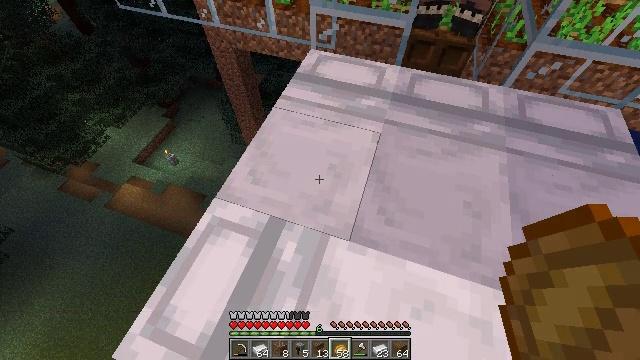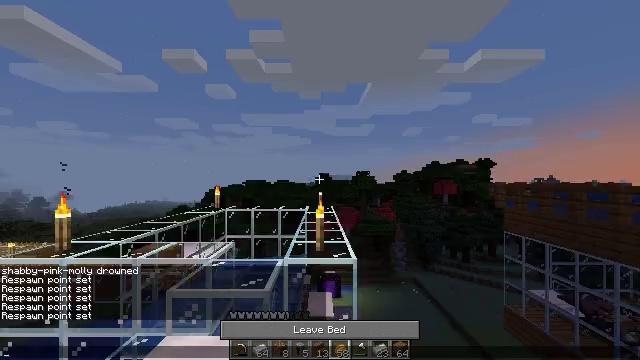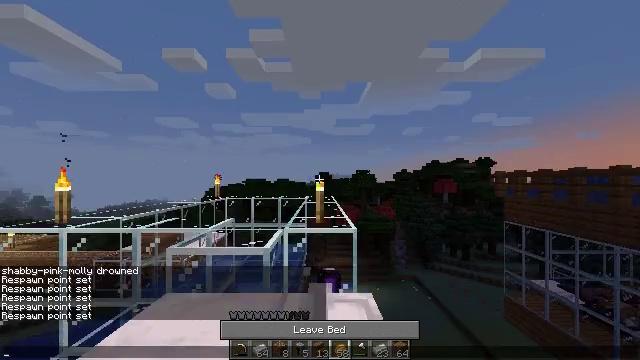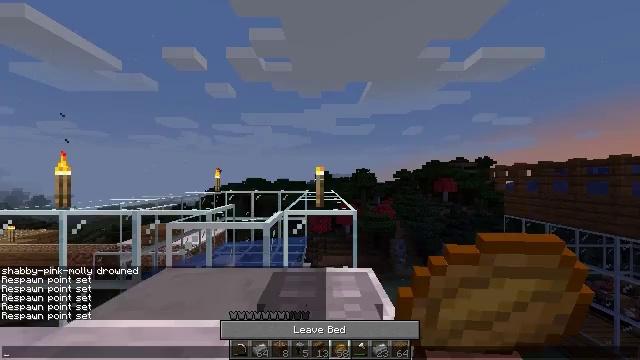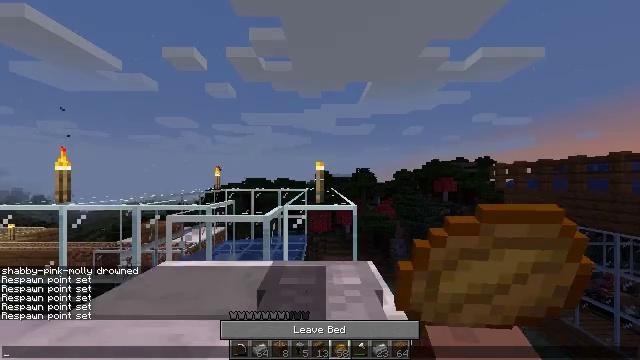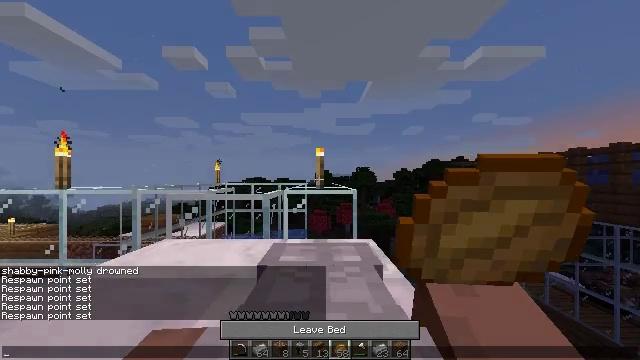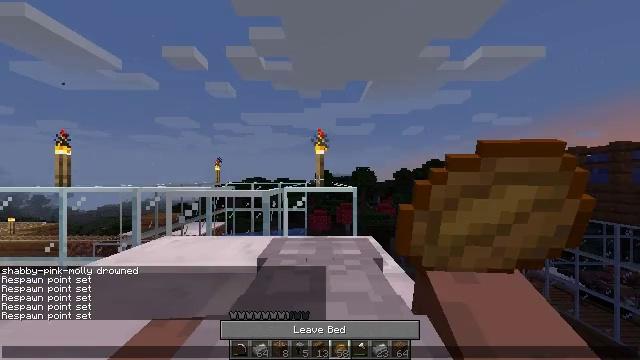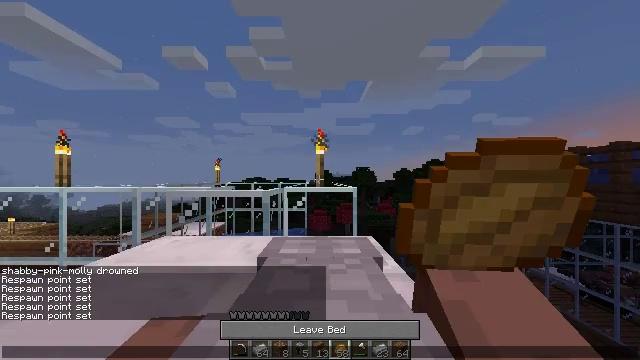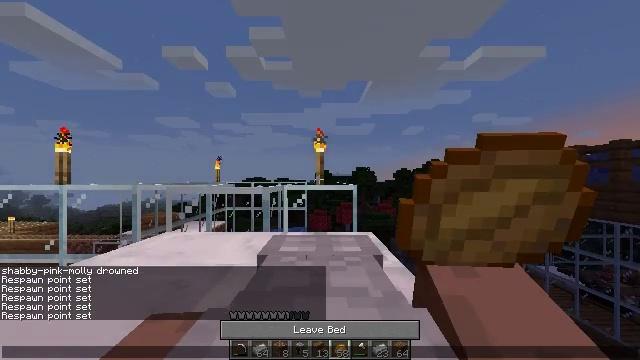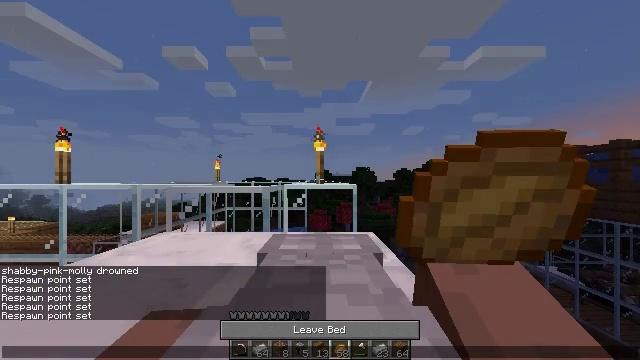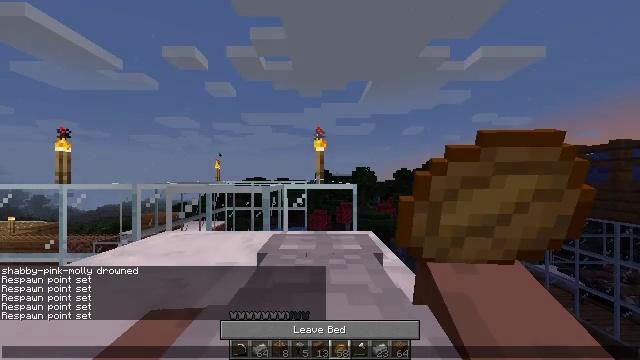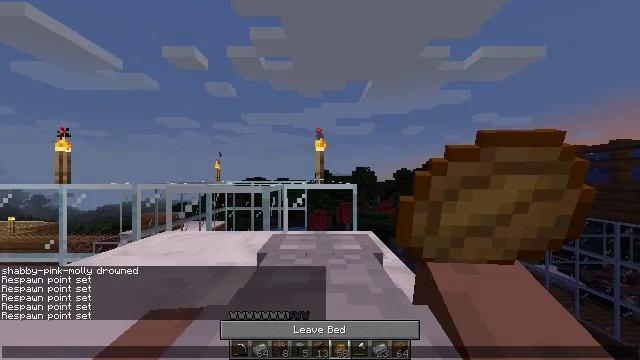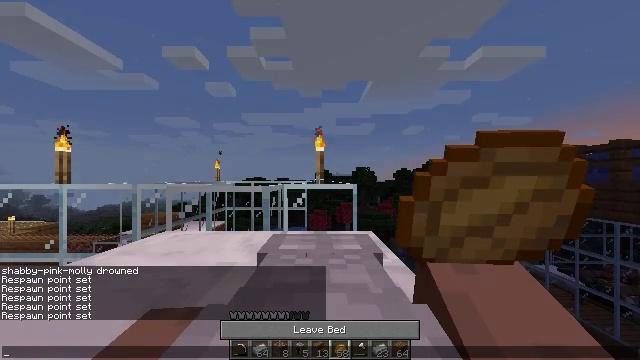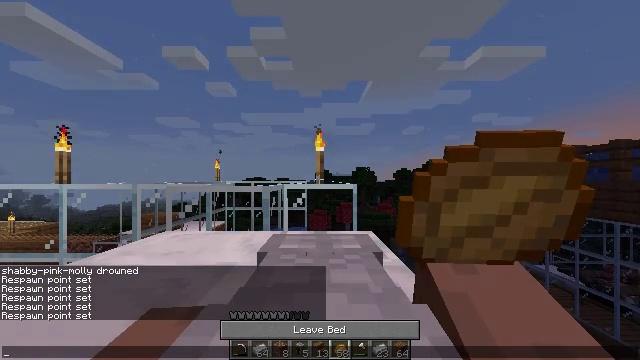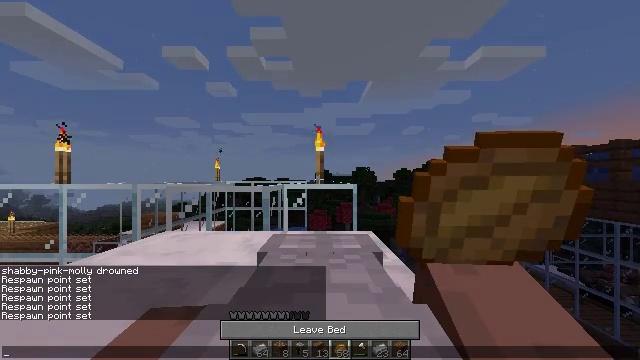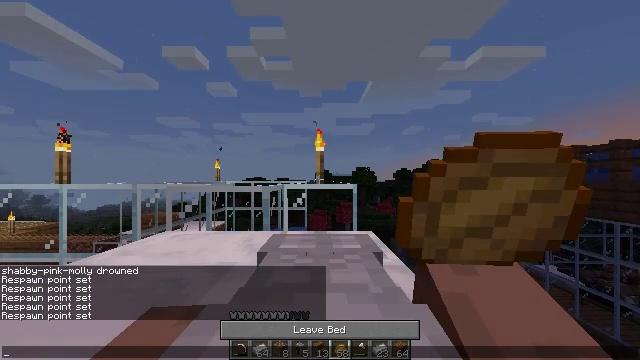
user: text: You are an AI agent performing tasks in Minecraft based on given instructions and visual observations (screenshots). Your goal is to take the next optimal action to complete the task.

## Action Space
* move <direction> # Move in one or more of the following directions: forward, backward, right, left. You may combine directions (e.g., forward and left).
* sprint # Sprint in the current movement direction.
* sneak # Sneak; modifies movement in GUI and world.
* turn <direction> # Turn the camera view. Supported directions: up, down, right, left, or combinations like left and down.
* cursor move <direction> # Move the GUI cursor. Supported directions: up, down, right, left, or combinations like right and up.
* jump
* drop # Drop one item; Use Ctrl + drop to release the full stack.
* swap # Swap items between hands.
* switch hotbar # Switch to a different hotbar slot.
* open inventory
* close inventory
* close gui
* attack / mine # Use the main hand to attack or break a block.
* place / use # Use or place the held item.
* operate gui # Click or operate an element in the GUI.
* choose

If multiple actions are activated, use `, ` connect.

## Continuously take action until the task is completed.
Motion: motion action
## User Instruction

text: Recycle the smithing table.
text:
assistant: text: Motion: no_op
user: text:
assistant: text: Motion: open gui
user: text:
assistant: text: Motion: no_op
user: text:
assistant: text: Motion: no_op
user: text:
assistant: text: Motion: no_op
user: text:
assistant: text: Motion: no_op
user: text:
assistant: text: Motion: choose
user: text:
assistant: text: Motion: choose
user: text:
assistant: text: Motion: choose
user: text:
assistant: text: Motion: choose
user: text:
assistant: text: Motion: no_op
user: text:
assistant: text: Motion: no_op
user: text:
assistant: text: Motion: no_op
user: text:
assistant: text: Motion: no_op
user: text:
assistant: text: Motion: no_op
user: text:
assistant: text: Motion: no_op
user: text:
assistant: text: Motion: no_op
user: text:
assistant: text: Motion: no_op
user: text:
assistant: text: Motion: no_op
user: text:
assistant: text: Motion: no_op
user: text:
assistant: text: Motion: no_op
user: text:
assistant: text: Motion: no_op
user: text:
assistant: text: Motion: no_op
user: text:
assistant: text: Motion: cursor move right
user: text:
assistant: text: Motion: cursor move right
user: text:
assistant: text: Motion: no_op
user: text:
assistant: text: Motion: no_op
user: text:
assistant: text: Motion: no_op
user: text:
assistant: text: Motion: no_op
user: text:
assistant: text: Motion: no_op